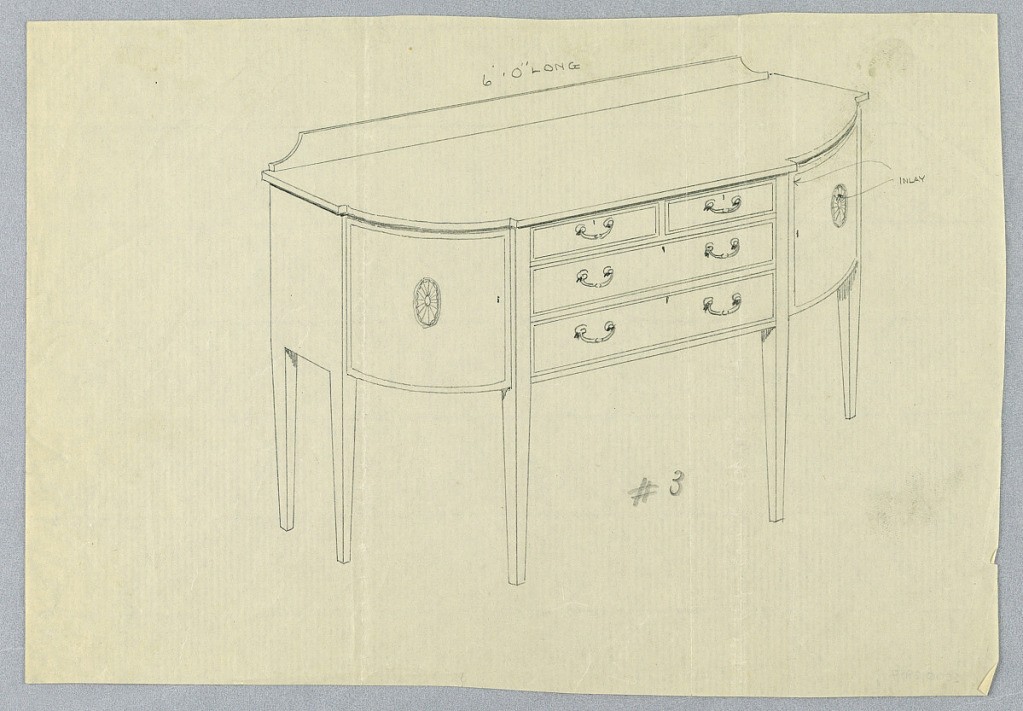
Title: Design for Six-legged Sideboard with Rounded Front and Four Drawers
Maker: A.N. Davenport Co.
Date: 1900–05
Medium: Graphite on thin cream paper
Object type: Drawing
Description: Sideboard on six straight tapered legs; rounded front edges each with medallion motif; four rectangular drawings in central section with C-shaped handles and keyholes; low backsplash at back of top.